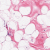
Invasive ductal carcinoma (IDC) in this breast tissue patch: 0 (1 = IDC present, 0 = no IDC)